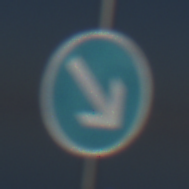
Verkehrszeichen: VorgeschriebeneVorbeifahrtRechts
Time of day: MorningAfternoon
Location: Outdoor (Nature)
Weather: PartlyCloudy
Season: NotSpecified
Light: Natural